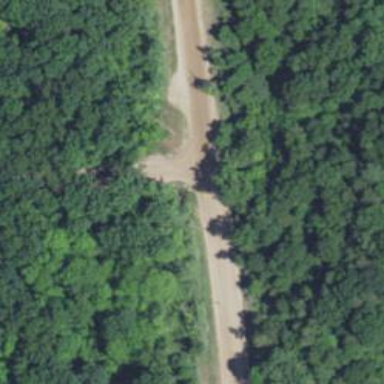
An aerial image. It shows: Natural path.